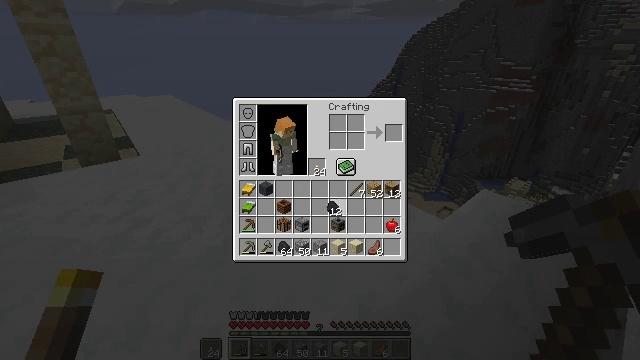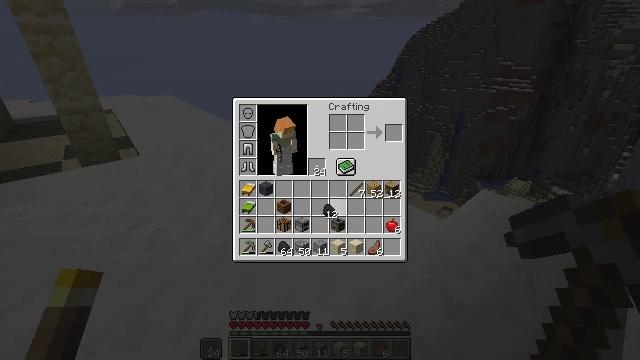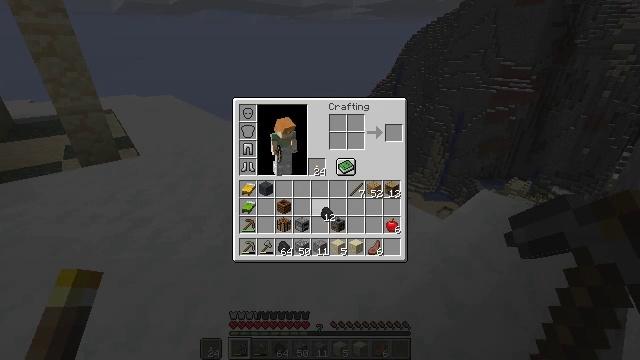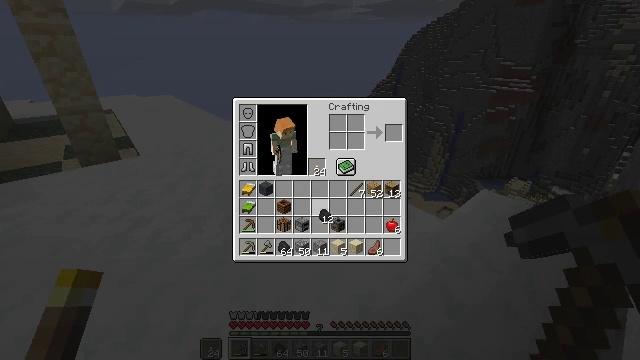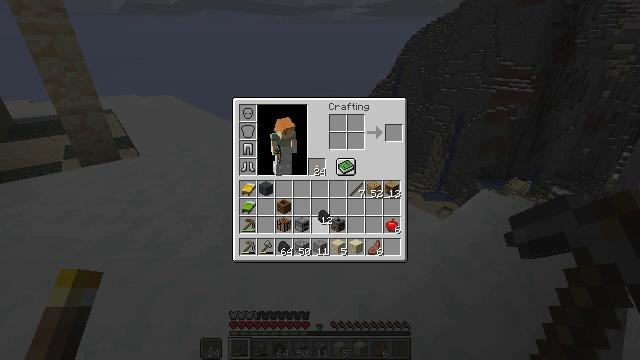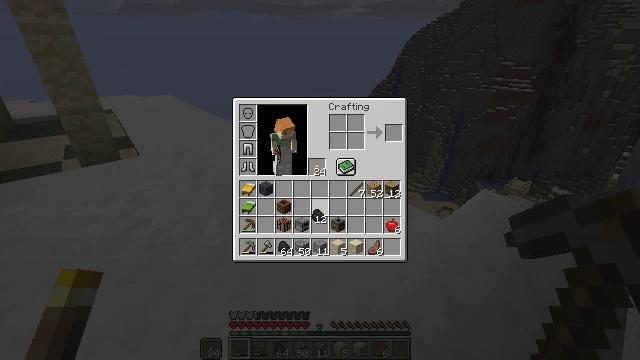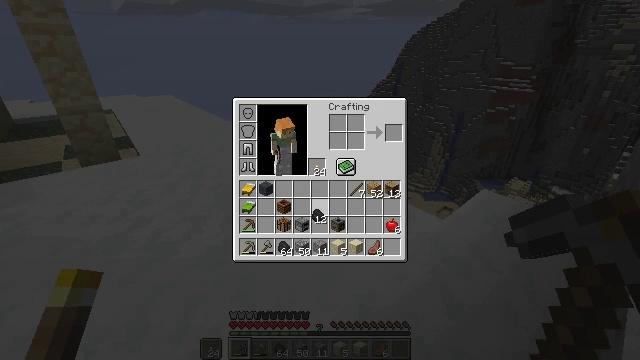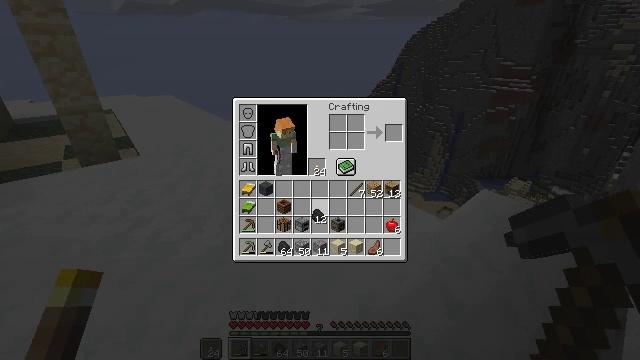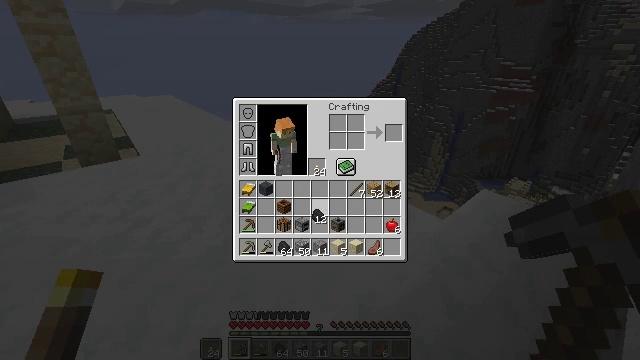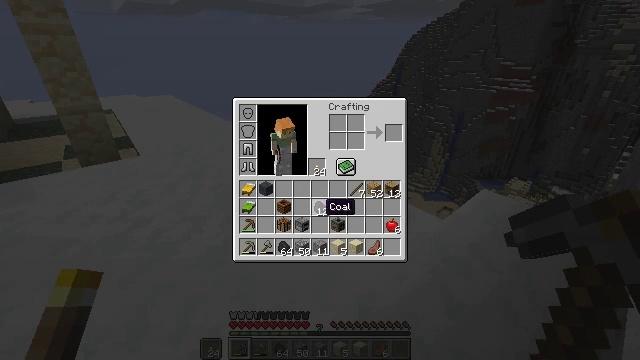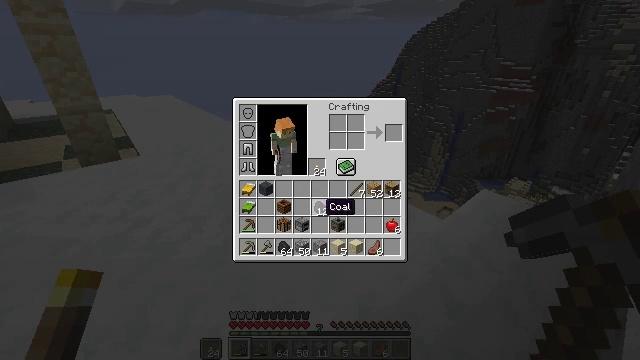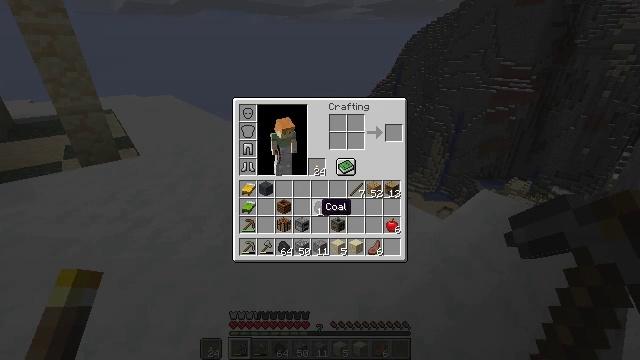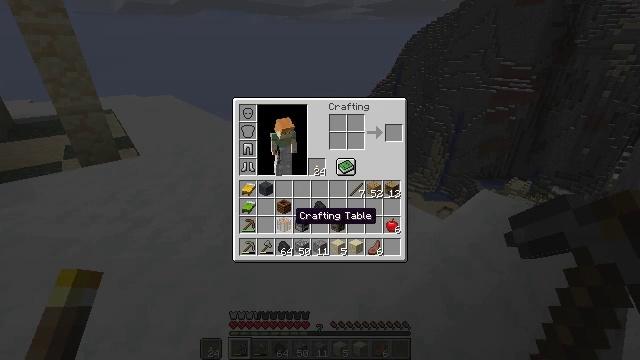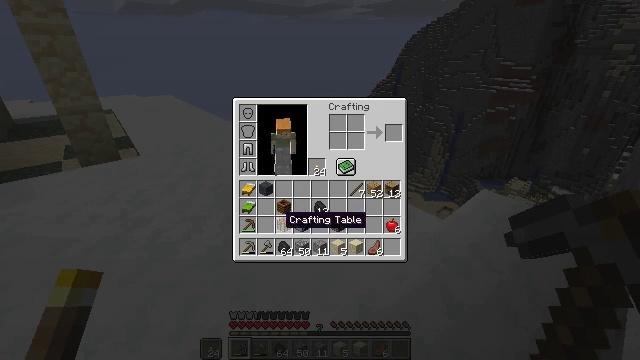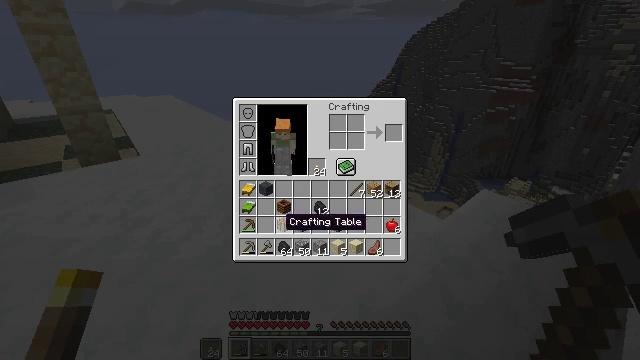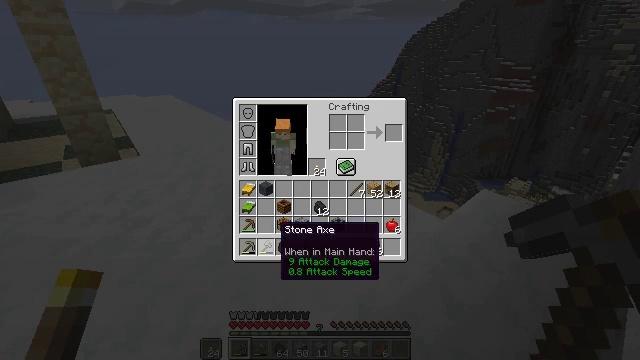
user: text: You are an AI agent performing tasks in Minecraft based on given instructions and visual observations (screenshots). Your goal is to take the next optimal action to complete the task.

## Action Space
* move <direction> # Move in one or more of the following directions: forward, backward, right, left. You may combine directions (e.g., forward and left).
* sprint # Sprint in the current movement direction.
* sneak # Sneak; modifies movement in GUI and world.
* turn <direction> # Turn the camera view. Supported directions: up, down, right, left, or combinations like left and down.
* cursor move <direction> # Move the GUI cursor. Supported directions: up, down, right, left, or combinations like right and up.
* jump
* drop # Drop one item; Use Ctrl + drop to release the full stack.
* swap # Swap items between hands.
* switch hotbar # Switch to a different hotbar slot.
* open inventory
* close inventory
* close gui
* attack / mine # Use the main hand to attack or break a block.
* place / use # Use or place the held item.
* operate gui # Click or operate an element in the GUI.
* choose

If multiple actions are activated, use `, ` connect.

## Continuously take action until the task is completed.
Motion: motion action
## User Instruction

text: Drop a gray wool.
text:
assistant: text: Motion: no_op
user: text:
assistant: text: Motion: no_op
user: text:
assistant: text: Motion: no_op
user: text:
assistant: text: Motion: no_op
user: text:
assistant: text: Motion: no_op
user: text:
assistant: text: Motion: no_op
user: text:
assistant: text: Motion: operate gui
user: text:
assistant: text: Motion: operate gui
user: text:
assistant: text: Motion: no_op
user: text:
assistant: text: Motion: no_op
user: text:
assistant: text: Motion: no_op
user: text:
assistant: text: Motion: cursor move left and down
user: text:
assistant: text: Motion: cursor move left
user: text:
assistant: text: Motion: no_op
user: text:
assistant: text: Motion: cursor move down
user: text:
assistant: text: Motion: no_op
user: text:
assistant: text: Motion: no_op
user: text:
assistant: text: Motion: no_op
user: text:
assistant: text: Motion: no_op
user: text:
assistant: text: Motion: no_op
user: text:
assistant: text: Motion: no_op
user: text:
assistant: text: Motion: operate gui
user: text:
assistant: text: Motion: operate gui
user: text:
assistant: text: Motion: operate gui
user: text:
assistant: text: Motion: cursor move right and up
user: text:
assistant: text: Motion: cursor move up
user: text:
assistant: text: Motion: no_op
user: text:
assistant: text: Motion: no_op
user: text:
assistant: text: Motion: no_op
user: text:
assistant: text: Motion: cursor move right